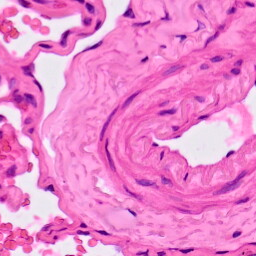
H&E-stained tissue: Lung